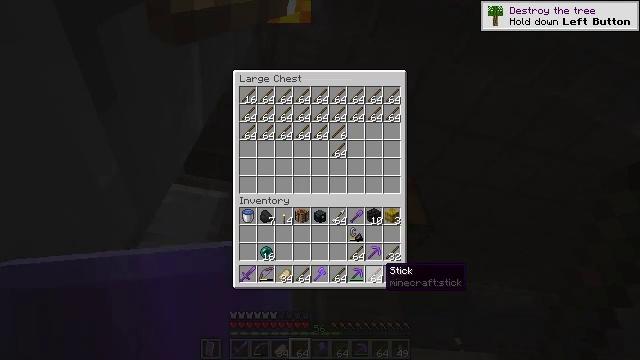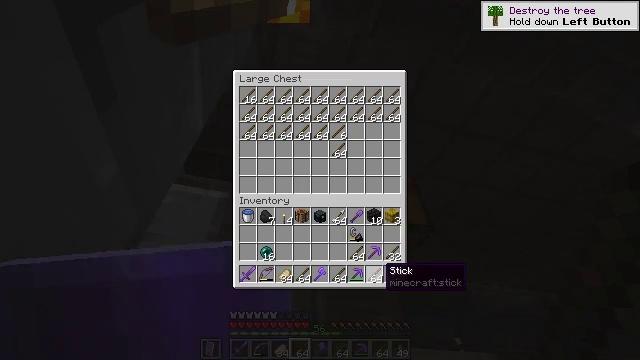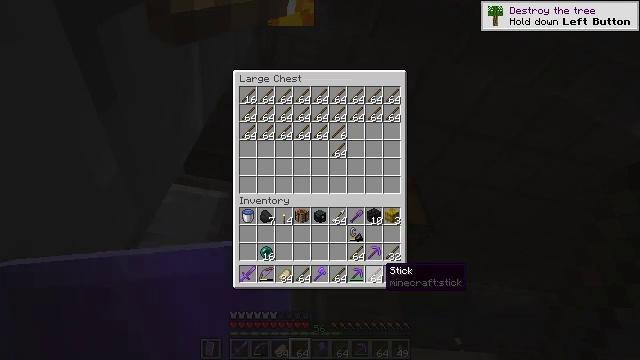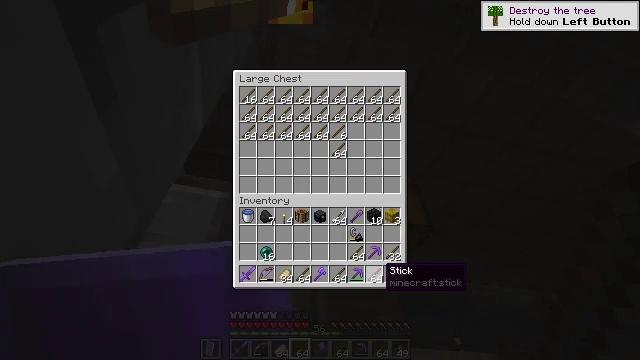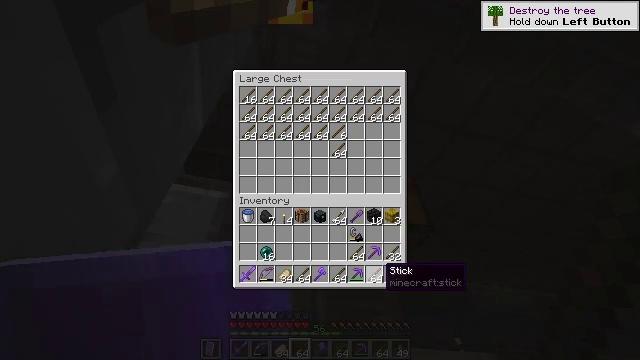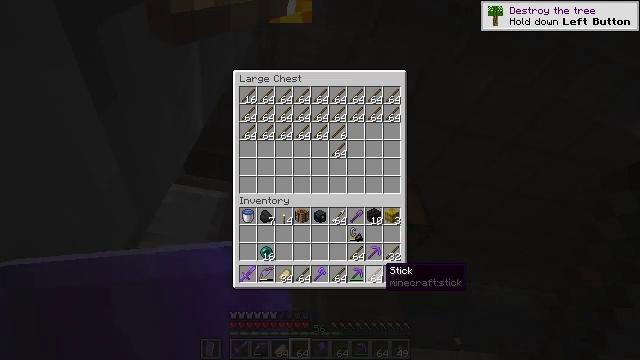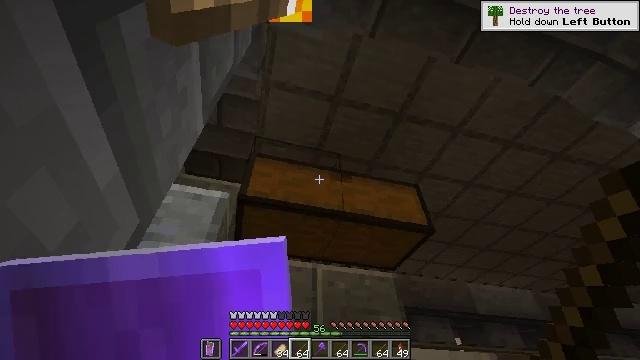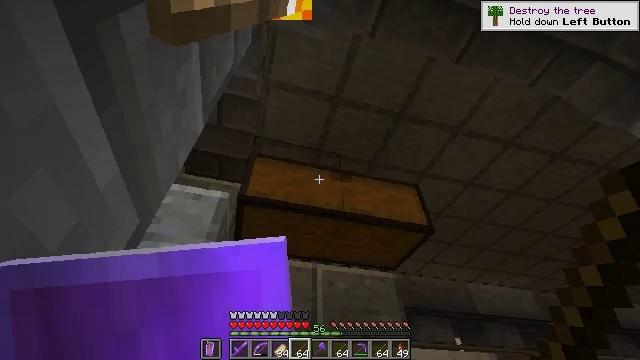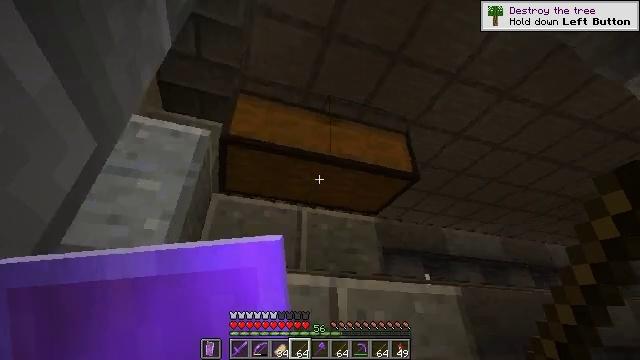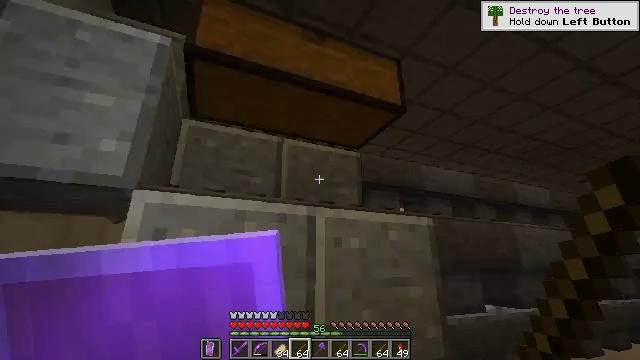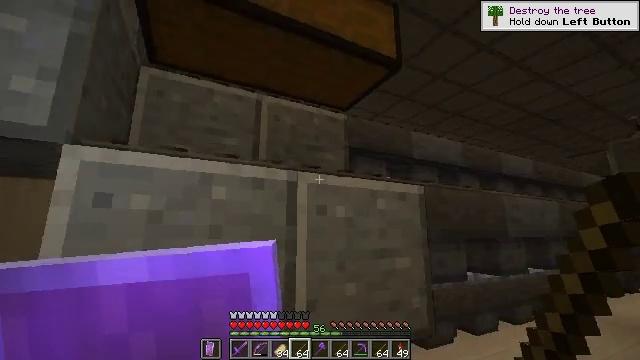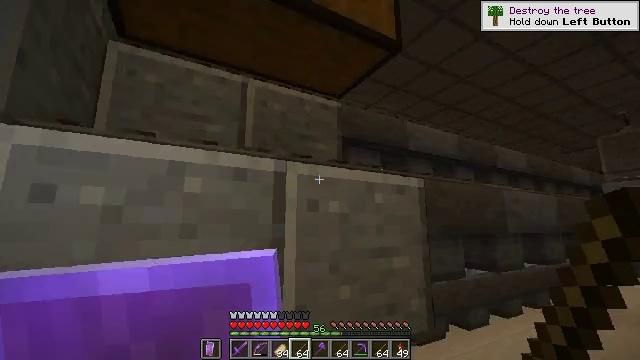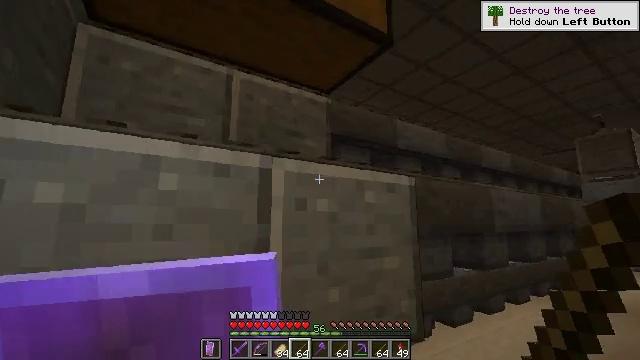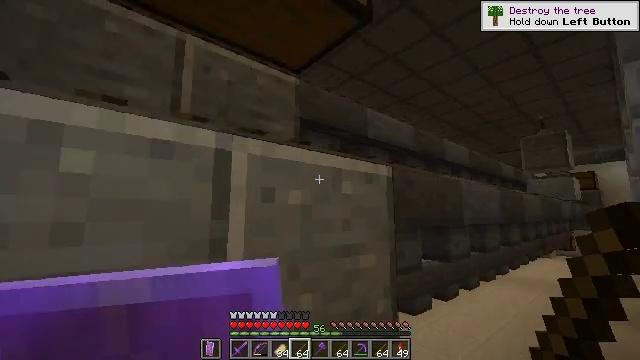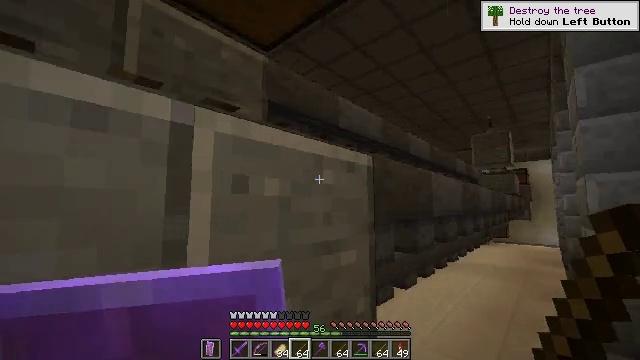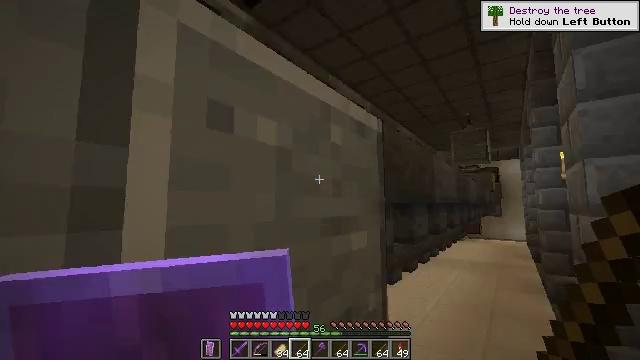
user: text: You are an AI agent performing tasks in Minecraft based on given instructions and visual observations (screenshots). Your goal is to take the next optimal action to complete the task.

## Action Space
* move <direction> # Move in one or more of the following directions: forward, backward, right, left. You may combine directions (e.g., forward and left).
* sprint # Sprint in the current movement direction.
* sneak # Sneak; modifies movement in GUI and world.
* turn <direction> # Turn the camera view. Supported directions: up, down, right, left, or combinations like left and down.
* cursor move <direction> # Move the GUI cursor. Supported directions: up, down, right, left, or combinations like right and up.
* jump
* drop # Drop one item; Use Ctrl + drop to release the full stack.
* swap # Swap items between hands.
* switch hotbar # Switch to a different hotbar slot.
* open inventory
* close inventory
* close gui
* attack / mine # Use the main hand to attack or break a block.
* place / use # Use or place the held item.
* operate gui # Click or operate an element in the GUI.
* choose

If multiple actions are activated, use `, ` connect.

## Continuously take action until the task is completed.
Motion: motion action
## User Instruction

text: Smash the lime shulker box to carry it in your inventory.
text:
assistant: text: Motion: no_op
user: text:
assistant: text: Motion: no_op
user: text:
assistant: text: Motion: no_op
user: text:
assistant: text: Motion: no_op
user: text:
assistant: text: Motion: no_op
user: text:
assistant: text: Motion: no_op
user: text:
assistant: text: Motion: no_op
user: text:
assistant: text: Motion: move forward, turn right and down
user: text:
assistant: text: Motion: move forward, turn right and down
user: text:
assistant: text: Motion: move forward, turn right and down
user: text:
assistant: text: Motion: move forward, turn right and down
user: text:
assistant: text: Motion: move forward, turn right
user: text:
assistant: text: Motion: move forward, turn right and down
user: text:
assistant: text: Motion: move forward, turn right and down
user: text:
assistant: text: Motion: move forward, turn right
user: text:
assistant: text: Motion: move forward, turn right
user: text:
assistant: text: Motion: move forward, turn right and down
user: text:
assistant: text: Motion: move forward, turn right
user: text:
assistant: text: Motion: move forward, turn right
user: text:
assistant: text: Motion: move forward
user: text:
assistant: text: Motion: move forward, sprint
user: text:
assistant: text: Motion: move forward, sprint
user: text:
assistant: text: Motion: move forward, sprint, turn right
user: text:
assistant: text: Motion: move forward, sprint
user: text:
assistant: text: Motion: move forward, sprint
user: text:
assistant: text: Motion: move forward, sprint
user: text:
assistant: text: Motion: move forward, sprint
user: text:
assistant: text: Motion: move forward, sprint
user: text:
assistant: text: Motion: move forward, sprint
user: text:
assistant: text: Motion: move forward, sprint